Question: I am loading PDF file inside UIWebView (iOS7). Unfortunately I can not get page numbers to be displayed when I scroll PDF (see image). How I can do it?

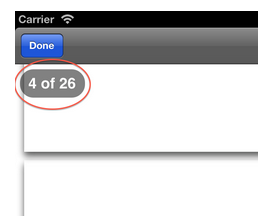
Answer: Found out that page numbers where hidden underneath the navigation bar (see picture with navigation bar hidden). Not sure why though, because the scroller ended perfectly underneath the navigation bar. My solution will be to hide navigation bar and show it only when user taps or scrolls up.